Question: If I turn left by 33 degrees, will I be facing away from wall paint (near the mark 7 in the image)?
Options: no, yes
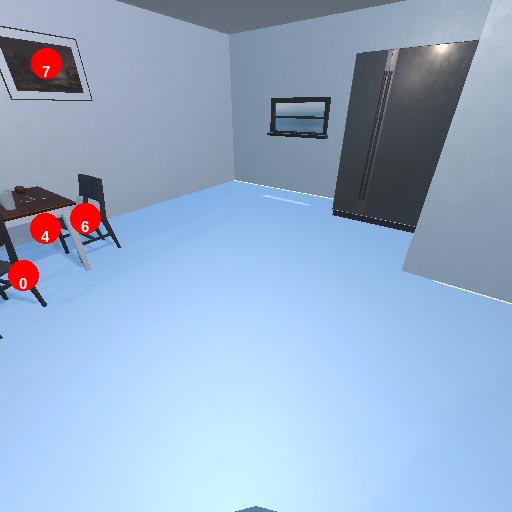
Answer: no